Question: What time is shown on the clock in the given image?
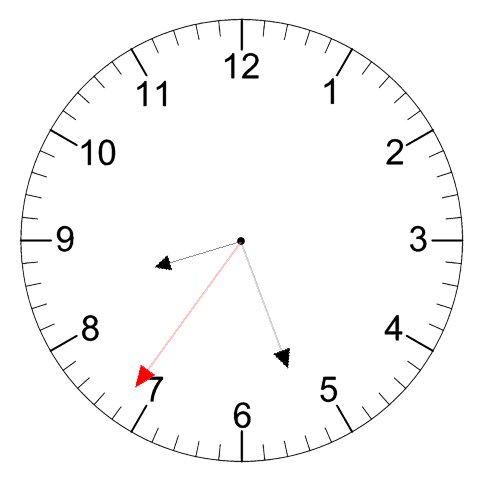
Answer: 08:26:36